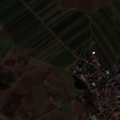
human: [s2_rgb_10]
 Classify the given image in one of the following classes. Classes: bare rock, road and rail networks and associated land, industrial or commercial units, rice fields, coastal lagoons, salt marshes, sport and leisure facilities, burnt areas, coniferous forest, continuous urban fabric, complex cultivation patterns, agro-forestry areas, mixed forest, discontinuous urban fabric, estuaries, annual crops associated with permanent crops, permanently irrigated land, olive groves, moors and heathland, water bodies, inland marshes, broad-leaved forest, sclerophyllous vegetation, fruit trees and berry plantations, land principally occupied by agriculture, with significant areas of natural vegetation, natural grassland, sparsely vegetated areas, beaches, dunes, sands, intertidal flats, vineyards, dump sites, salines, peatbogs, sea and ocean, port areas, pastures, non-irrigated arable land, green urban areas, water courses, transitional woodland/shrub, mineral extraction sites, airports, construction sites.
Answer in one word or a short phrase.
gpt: discontinuous urban fabric, non-irrigated arable land, vineyards, land principally occupied by agriculture, with significant areas of natural vegetation, natural grassland, inland marshes